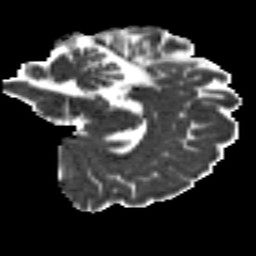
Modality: MD
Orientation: sagittal
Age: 24
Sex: female
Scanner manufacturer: siemens
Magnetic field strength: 3 T
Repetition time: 8.8 s
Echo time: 0.085 s